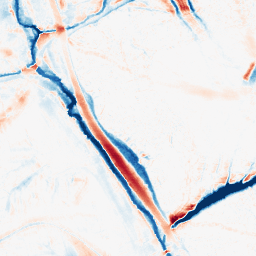
Category: morphological
Decomposition family: morphological_ellipse
Decomposition parameters: operation: average
width: 20
height: 30
Upsampling method: quadratic
Upsampling parameters: scale: 2
Upsampling scale: 2